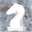
Piece: wN